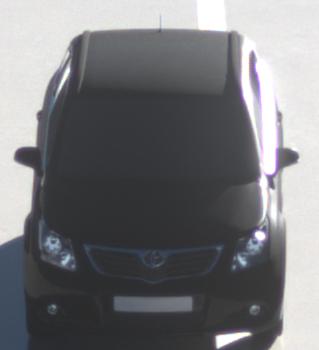
Make: Toyota
Model: Avensis 1.6
Detailed model: Avensis (T27) Notch Back
Model produced from: 2009/01
Model produced until: 2010/08
Doors: 4
Color: black
Road condition: wet road
Daytime: morning or afternoon
Contrast: high contrast